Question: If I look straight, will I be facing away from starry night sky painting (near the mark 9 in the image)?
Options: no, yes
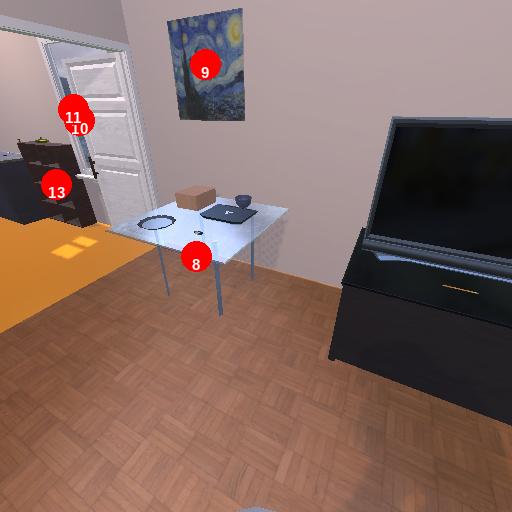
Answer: no